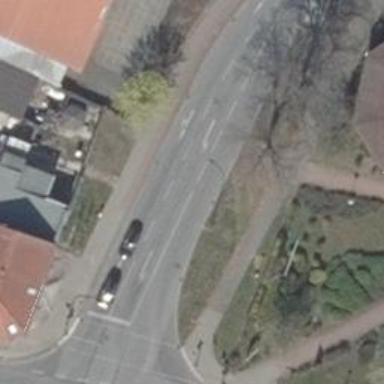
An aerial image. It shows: Secondary road with separate asphalt sidewalks and cycle lanes.